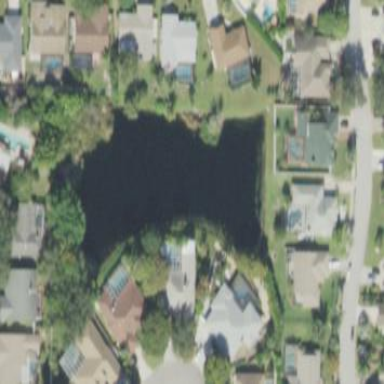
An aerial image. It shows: Peaceful pond surrounded by nature.